Question: In my app I want to achieve this layout:

So parent view contains two sub views. First one ends exactly in a middle (height / 2) and second starts in a middle of parent view. I have found out that it is impossible to do that in the IB with constraints. So I used this code in 'viewDidLoad' method:
'''
NSLayoutConstraint *constraint = [NSLayoutConstraint constraintWithItem:firstView
attribute:NSLayoutAttributeHeight
relatedBy:0
toItem:self.view
attribute:NSLayoutAttributeHeight
multiplier:0.5
constant:0];
[self.view addConstraint:constraint];
'''
Now it works but only if the app runs on the iPhone. Because size of the view is like iPhone screen. If this app runs on the iPad, there is a problem because screen has different size so this parent view is longer. And constraint (code above) still takes 0.5 * size of the views size from the IB and not size from the iPad size of the view. Item 'toItem:self.view' still takes size from the IB.
Result is that this view has a same size in the iPad as in the iPhone. In the iPad there is a large blank space and then there is a view with iPhone size.
Can you tell what I have to do to make it universal for various screen sizes? Thank you very much
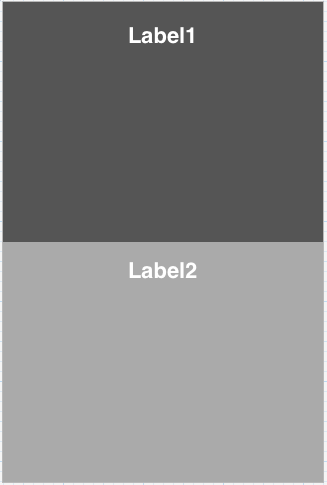
Answer: OK so I just figured out how to do this. Simply put the code into 'viewDidLayoutSubviews' method and not to 'viewDidLoad'. The solution I found in the topic <URL>.
Here is my code:
'''
[subView1 setFrame:CGRectMake(0, 0, self.view.frame.size.width, self.view.frame.size.height / 2)];
[subView2 setFrame:CGRectMake(0, self.view.frame.size.height / 2, self.view.frame.size.width, self.view.frame.size.height / 2)];
'''
Thanks to all for effort!